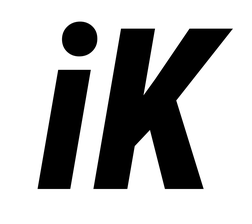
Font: Roboto-Italic_Condensed_ExtraBold_Italic